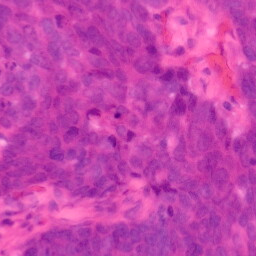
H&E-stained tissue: Colon